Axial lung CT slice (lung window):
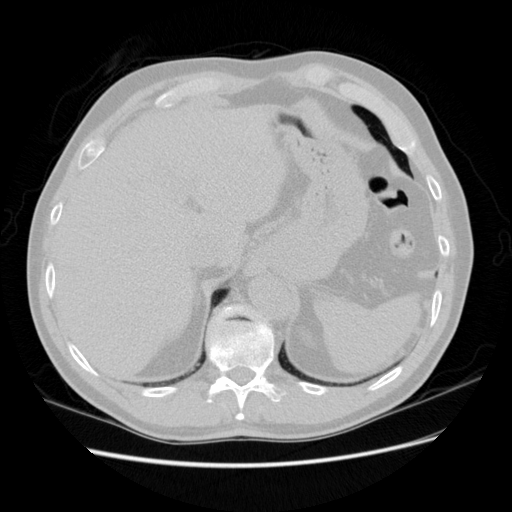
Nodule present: no